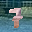
Label: 7